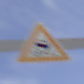
Verkehrszeichen: SchleuderOderRutschgefahr
Umgebung: Outdoor, RoadRail
Tageszeit: MorningAfternoon
Wetter: PartlyCloudy
Licht: Natural
Jahreszeit: NotSpecified
Kontrast: HighContrast